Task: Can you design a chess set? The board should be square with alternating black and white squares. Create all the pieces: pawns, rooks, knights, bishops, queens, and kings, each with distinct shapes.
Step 3261:
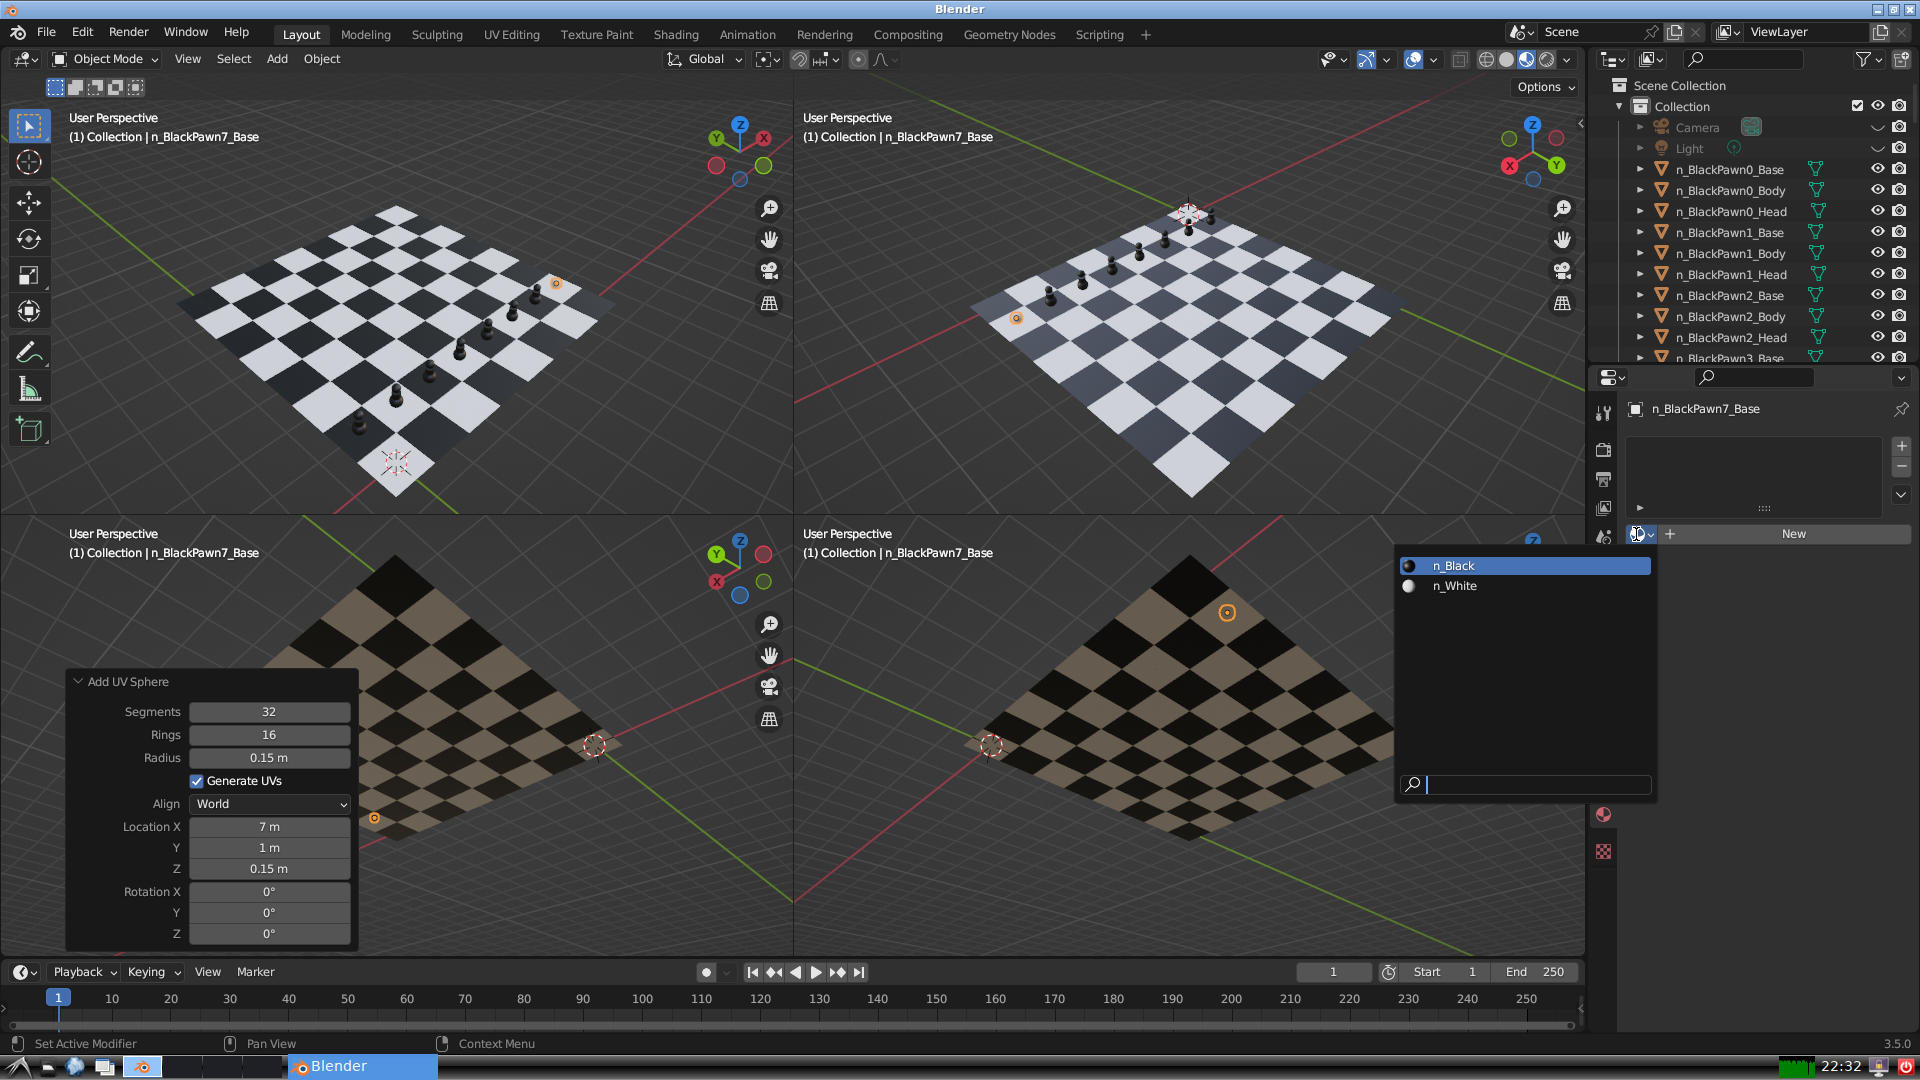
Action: input_text: n_Black